Field crop: maize
Growth stage: 2
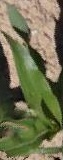
Species: maize